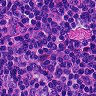
Metastatic tissue present: no